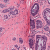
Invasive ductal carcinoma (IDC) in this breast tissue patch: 0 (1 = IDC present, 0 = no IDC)